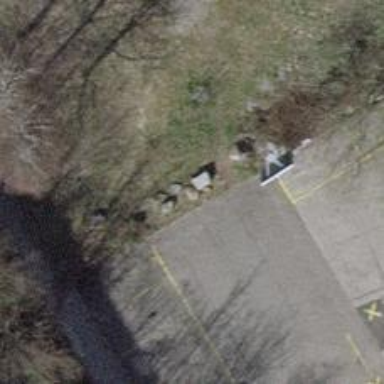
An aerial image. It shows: Block barrier.